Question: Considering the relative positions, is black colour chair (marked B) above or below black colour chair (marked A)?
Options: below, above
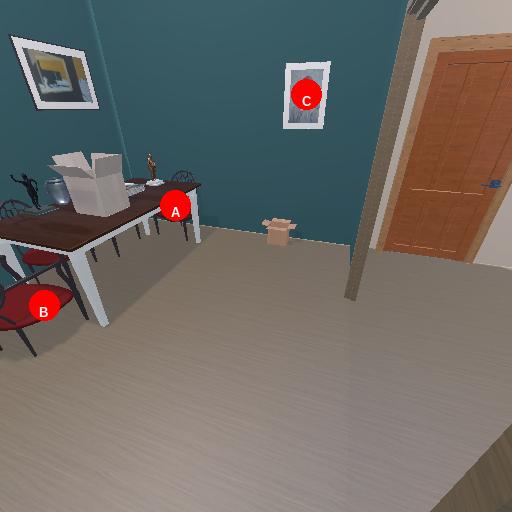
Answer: below